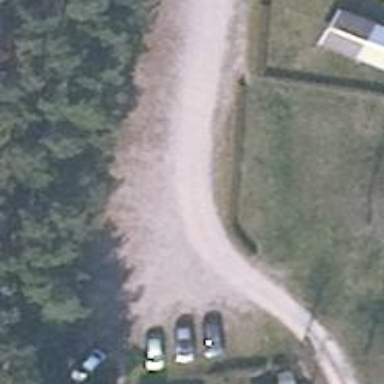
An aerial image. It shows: Residential road with ground surface.